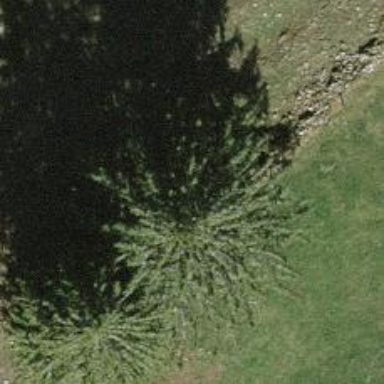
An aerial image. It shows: Evergreen needleleaved tree typically found in agricultural areas.